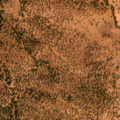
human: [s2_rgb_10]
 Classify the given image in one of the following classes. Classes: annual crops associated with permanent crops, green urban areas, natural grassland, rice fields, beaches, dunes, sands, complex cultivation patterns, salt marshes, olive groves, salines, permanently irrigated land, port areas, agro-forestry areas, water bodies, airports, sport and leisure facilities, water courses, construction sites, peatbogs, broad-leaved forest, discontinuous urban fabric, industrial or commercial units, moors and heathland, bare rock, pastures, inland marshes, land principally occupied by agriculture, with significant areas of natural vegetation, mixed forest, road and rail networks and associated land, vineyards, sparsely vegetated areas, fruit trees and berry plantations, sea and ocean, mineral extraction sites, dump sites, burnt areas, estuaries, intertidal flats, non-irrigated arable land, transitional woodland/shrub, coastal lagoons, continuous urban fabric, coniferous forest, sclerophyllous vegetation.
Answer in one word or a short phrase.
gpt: agro-forestry areas, broad-leaved forest